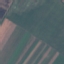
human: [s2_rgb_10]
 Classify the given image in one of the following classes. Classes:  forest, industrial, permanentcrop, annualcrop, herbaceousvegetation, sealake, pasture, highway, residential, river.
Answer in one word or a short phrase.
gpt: AnnualCrop